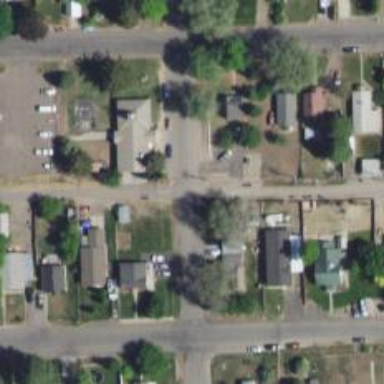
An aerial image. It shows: Alley classified as service road.